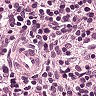
Metastatic tissue present: no